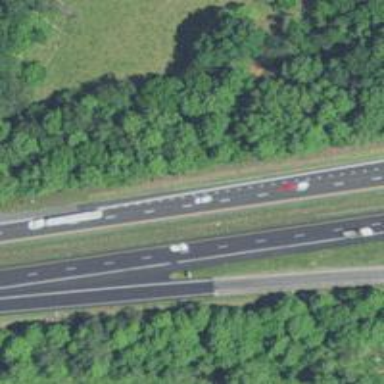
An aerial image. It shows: Asphalt motorway.